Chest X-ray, PA view. Patient: 72 years old, sex F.
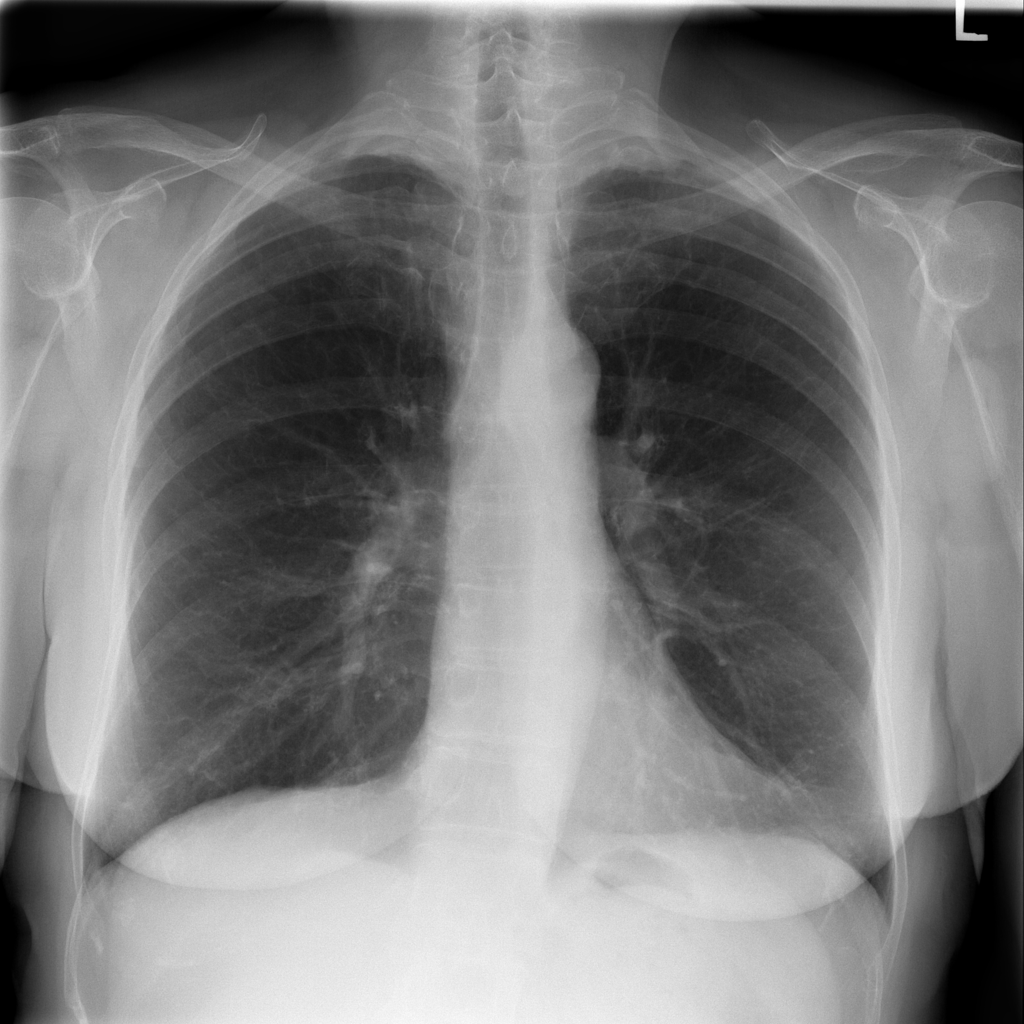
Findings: No Finding